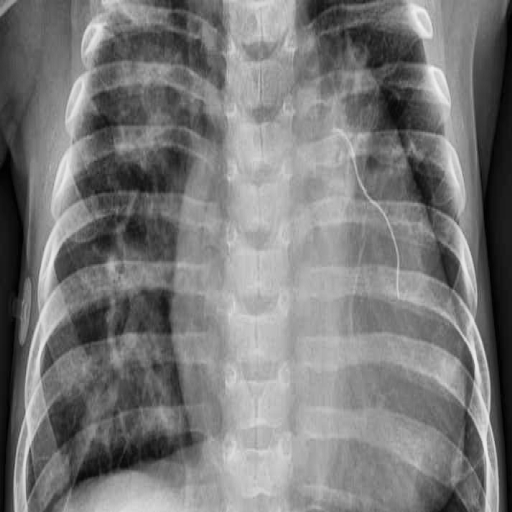
Finding: PNEUMONIA